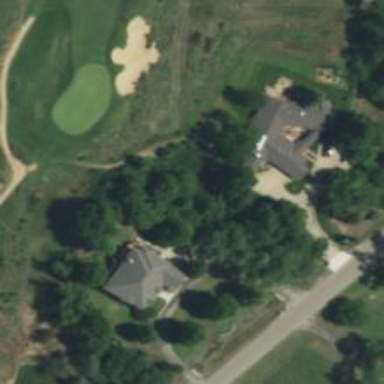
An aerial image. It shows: Path for golf carts.